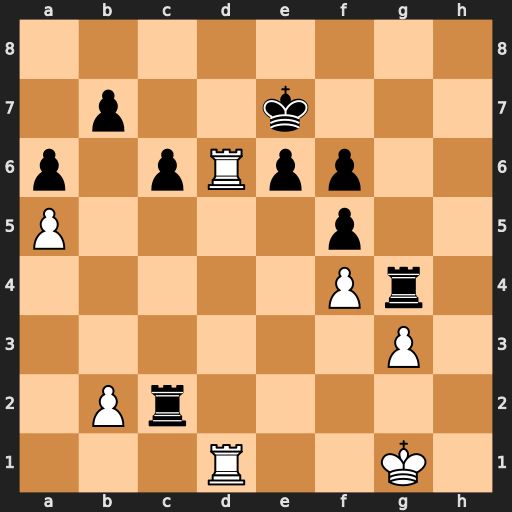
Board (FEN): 8/1p2k3/p1pRpp2/P4p2/5Pr1/6P1/1Pr5/3R2K1
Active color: w
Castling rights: -
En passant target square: -
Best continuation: Rd7+ Kf8 Rd8+ Kg7 R1d7+